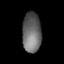
Tissue: lung
Cell type: Endothelial cells
Senescence score: 0.6659
Nuclear area (px): 738
Mean DAPI intensity: 103.776